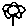
Label: flower